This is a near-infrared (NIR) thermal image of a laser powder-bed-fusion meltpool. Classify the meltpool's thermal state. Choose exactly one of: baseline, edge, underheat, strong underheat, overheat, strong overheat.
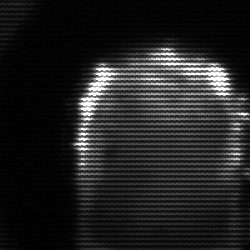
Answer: baseline